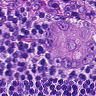
Metastatic tissue present: yes